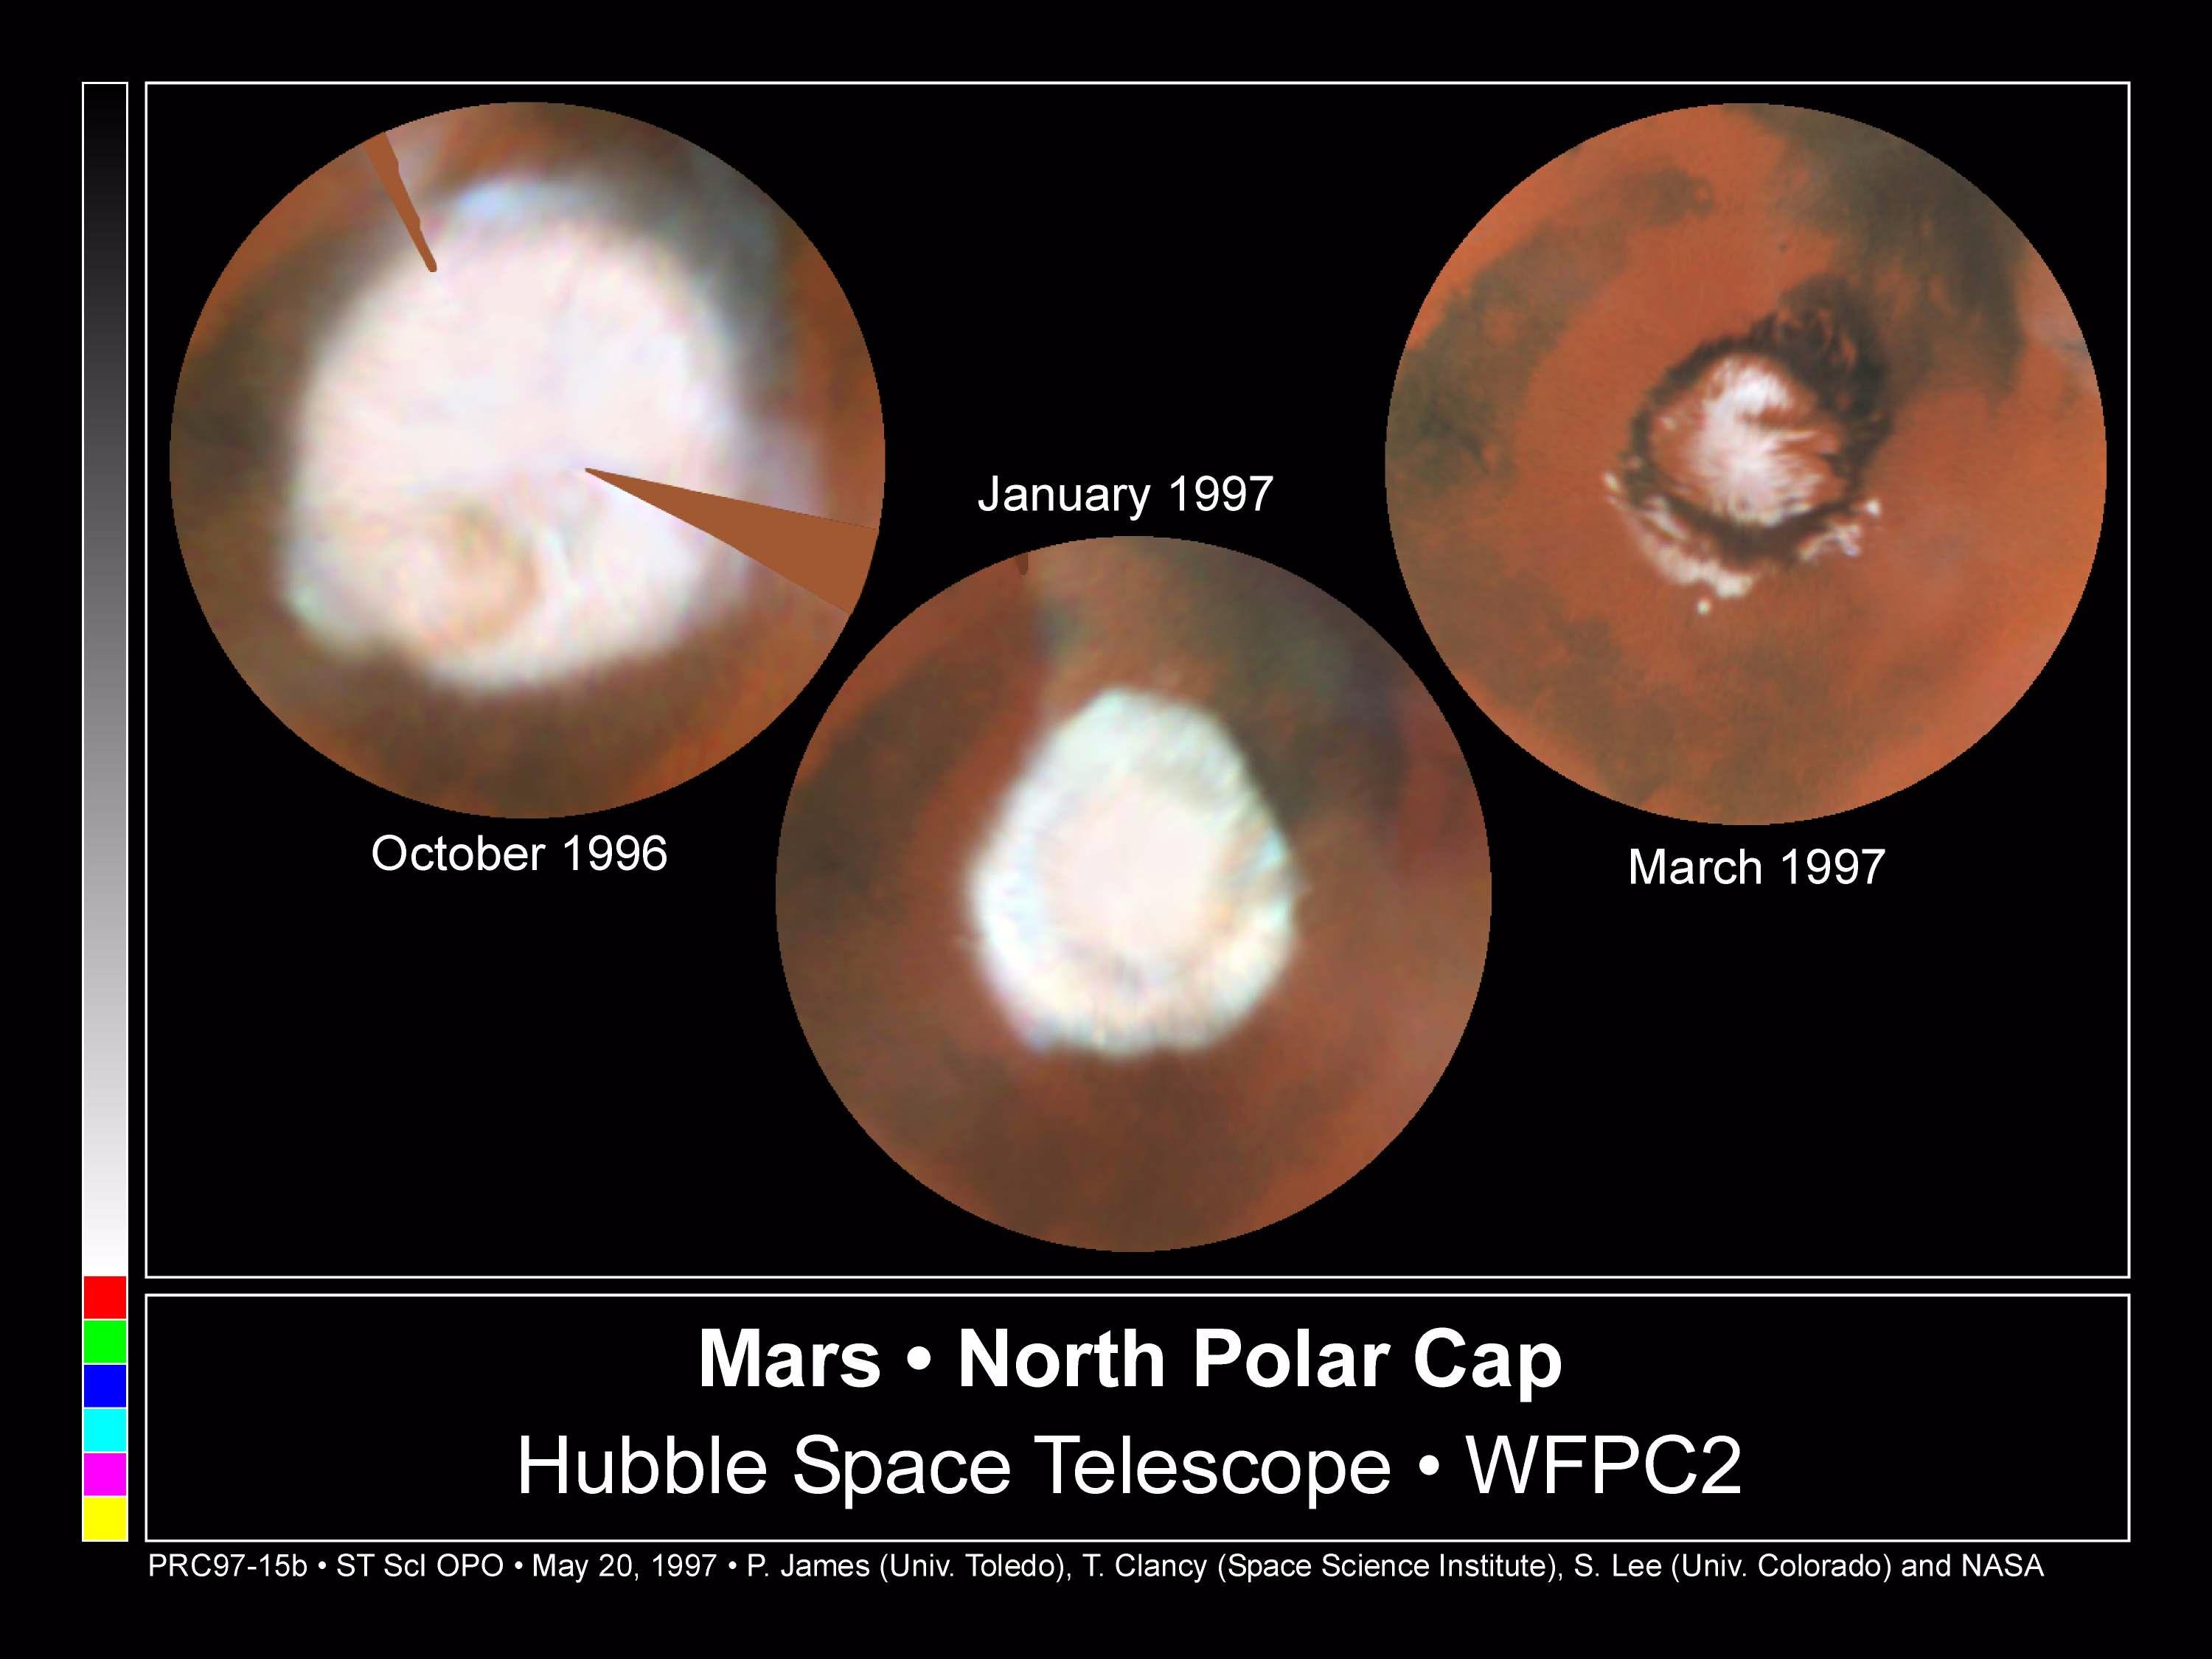
Seasonal Changes in Mars North Polar Ice Cap Mars, Hubble Space Telescope